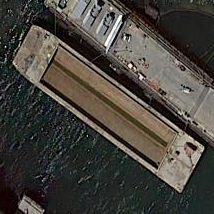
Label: Sand_carrier